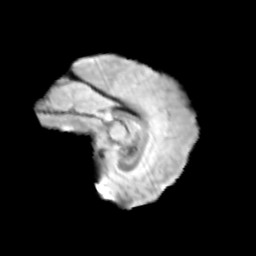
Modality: T2w
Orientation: sagittal
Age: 11
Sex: female
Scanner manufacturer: siemens
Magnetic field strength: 3 T
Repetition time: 3.8 s
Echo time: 0.07 s